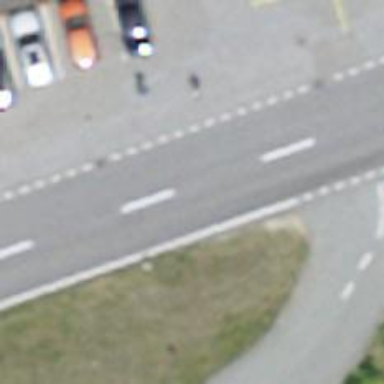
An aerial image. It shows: Zebra crossing on the road.